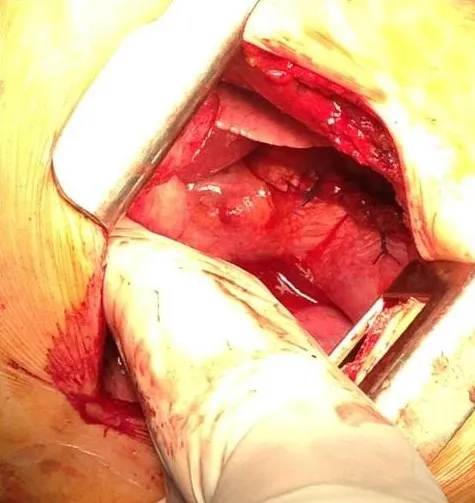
Fenestrated patch of diaphragm taking diaphragmatic slits.
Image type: medical_photograph (other_medical_photograph)